Question: What is the name shown?
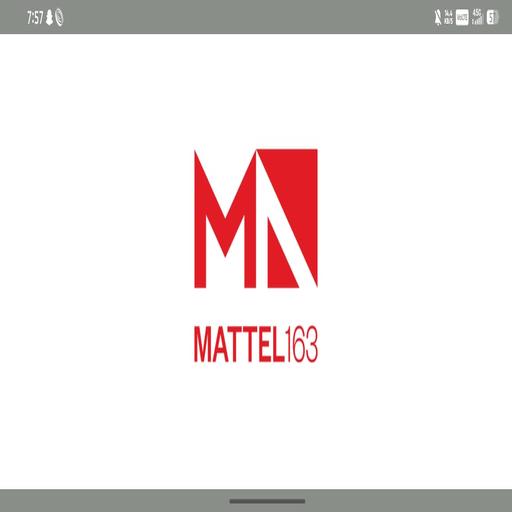
Answer: Mattel163